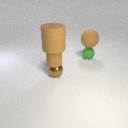
small green rubber sphere behind small brown metal sphere